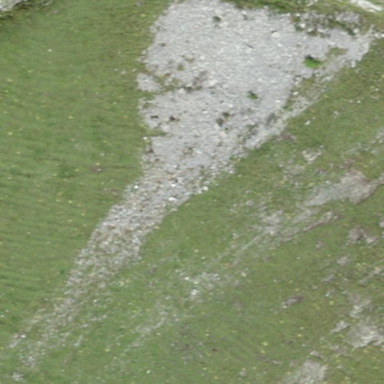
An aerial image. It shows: Natural scree.